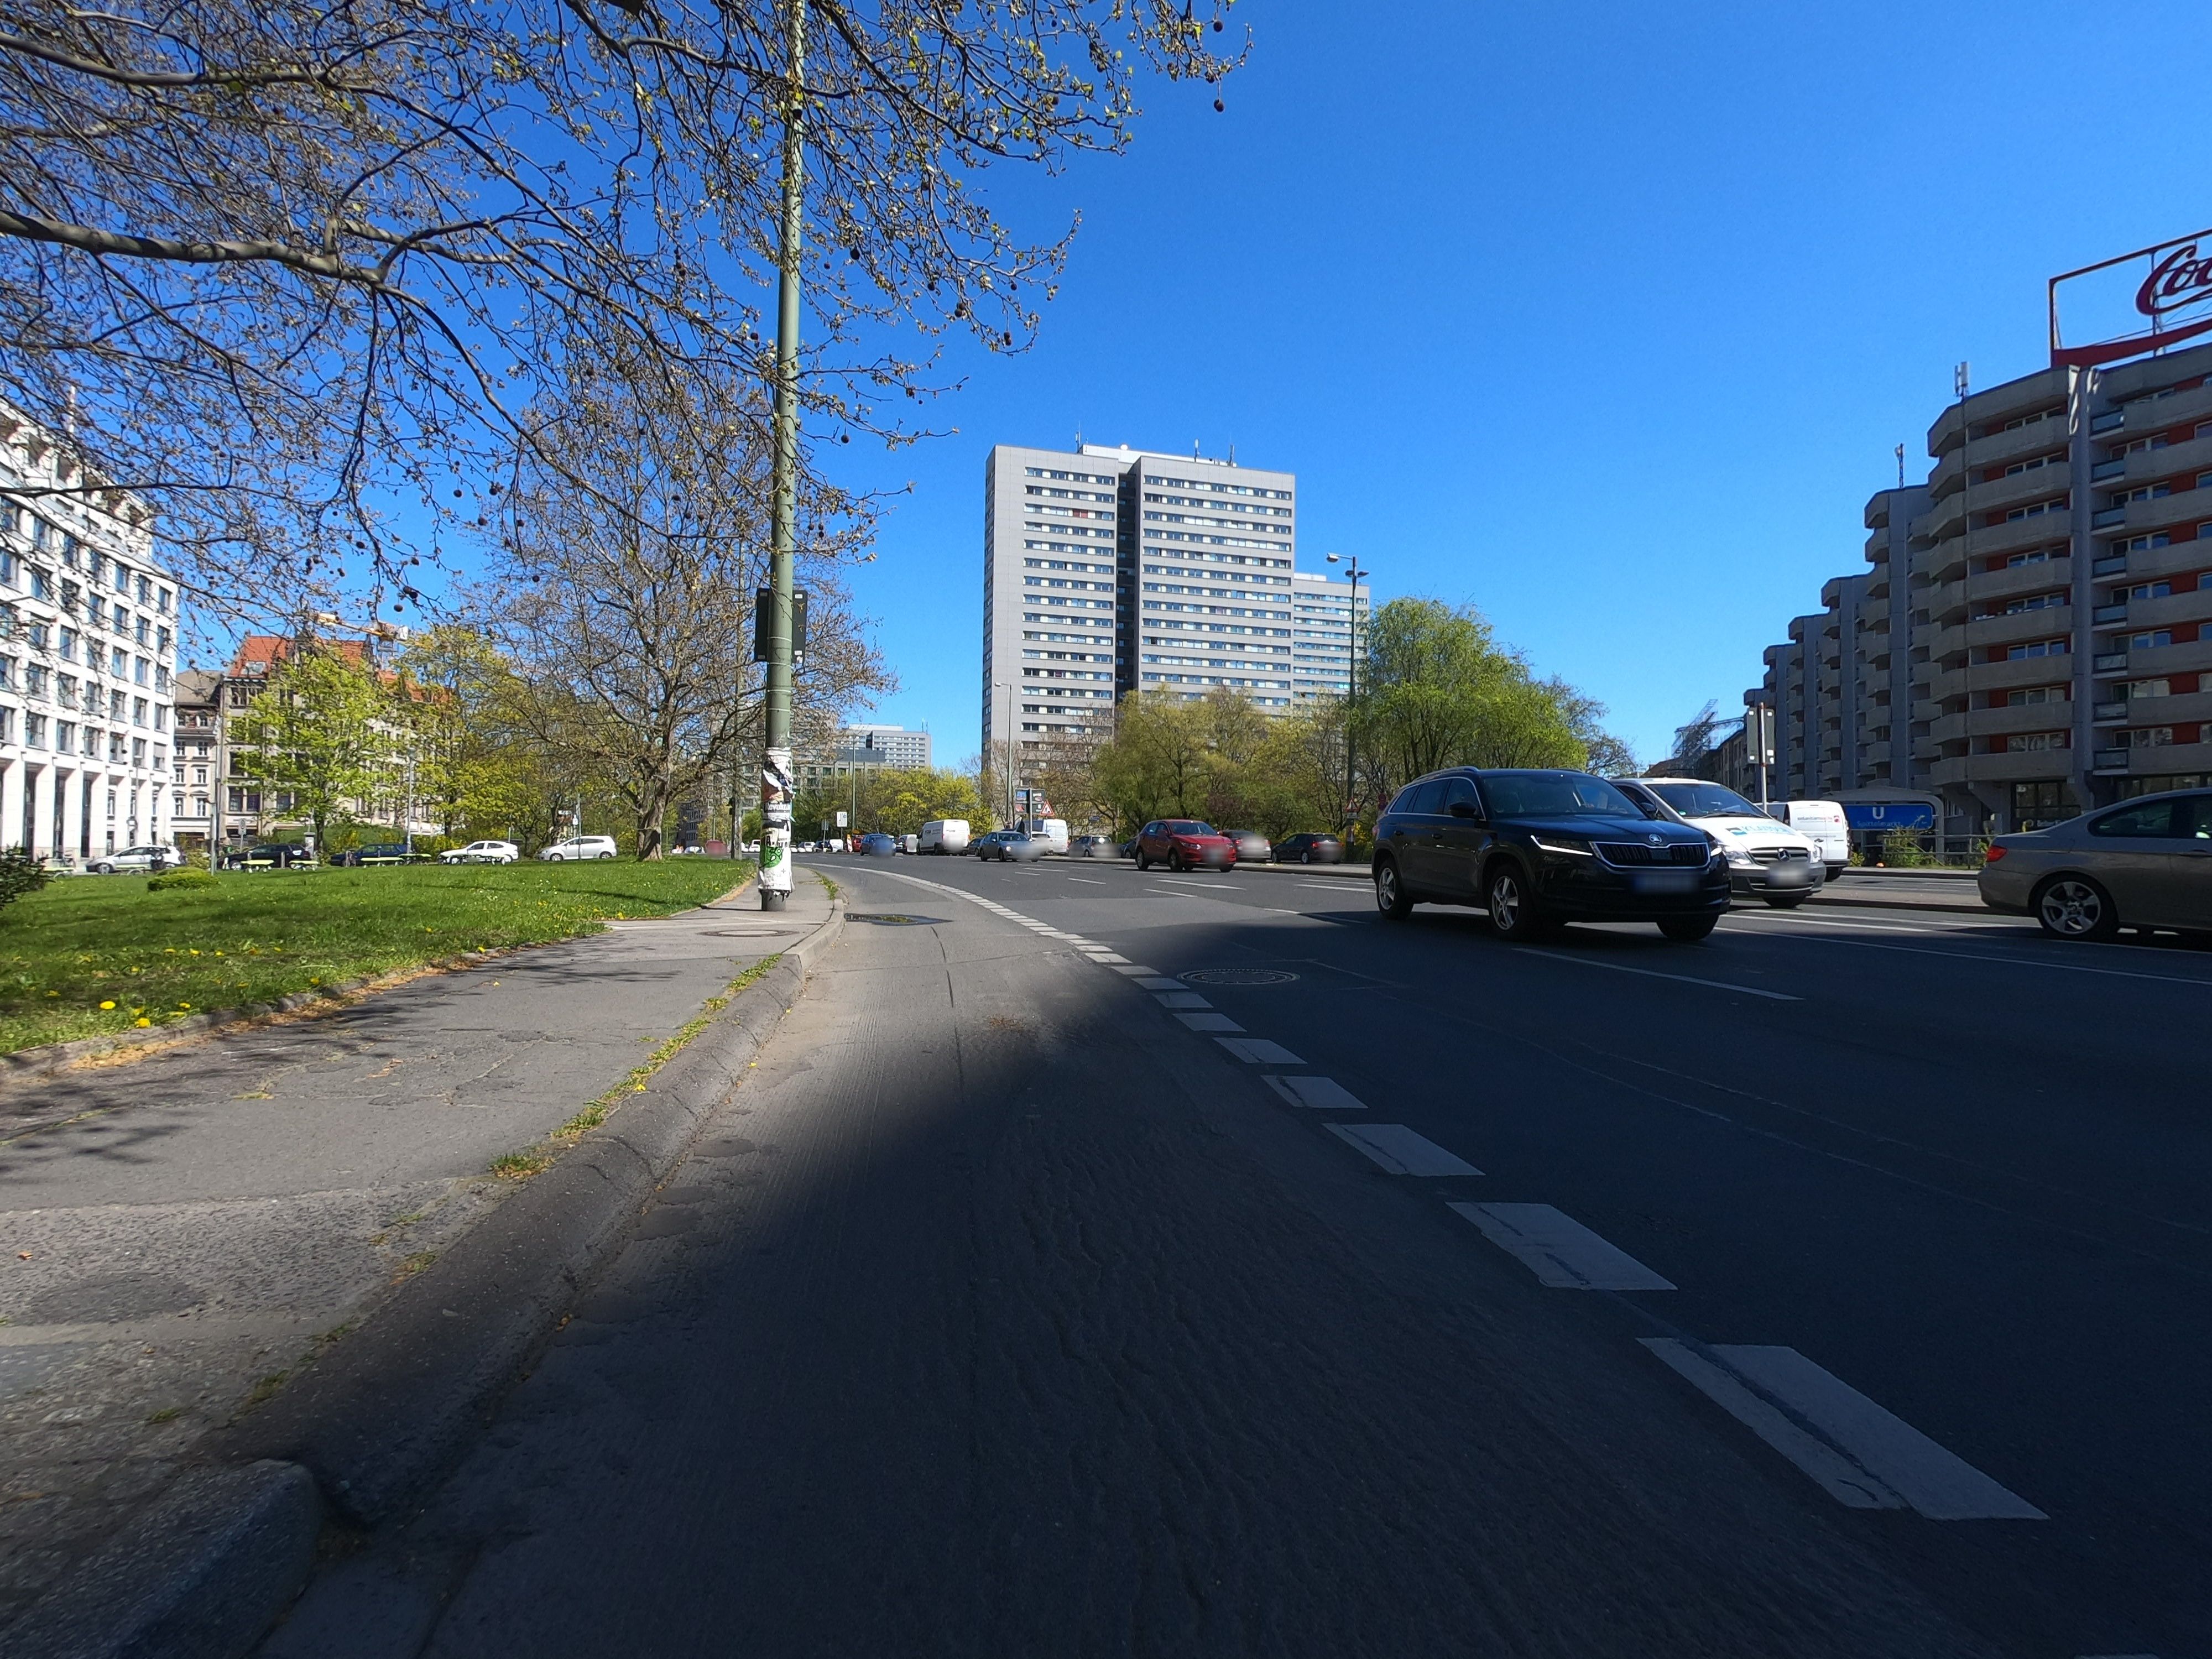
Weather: clear
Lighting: day
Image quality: good
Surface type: cycling surface
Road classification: service, cycleway
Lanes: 3
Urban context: urban centre
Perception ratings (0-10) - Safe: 6.85, Lively: 7.9, Beautiful: 8.9, Boring: 5.28, Depressing: 2.94, Wealthy: 8.46